Question: I am trying to use moskito-inspect tool in embedded mode, here is my pom.xml
'''
<properties>
<moskito.version>2.5.5</moskito.version>
<moskito-central.version>1.1.0</moskito-central.version>
</properties>
...
<plugins>
<plugin>
<groupId>org.codehaus.mojo</groupId>
<artifactId>aspectj-maven-plugin</artifactId>
<version>1.5</version>
<configuration>
<aspectLibraries>
<aspectLibrary>
<groupId>net.anotheria</groupId>
<artifactId>moskito-aop</artifactId>
</aspectLibrary>
</aspectLibraries>
<complianceLevel>1.7</complianceLevel>
<source>1.7</source>
<target>1.7</target>
</configuration>
<executions>
<execution>
<goals>
<goal>compile</goal>
</goals>
</execution>
</executions>
</plugin>
<plugin>
<artifactId>maven-compiler-plugin</artifactId>
<configuration>
<source>1.7</source>
<target>1.7</target>
</configuration>
</plugin>
<plugin>
<groupId>org.apache.maven.plugins</groupId>
<artifactId>maven-dependency-plugin</artifactId>
<configuration>
<artifactItems><artifactItem>
<groupId>net.anotheria</groupId>
<artifactId>moskito-webui</artifactId>
<version>${moskito.version}</version>
<type>jar</type>
<overWrite>true</overWrite>
<outputDirectory>${project.build.directory}/tmp</outputDirectory>
<includes>moskito/**,**/*.jsp</includes>
</artifactItem></artifactItems>
</configuration>
<executions>
<execution>
<phase>compile</phase>
<goals>
<goal>unpack</goal>
</goals>
</execution>
</executions>
</plugin>
<plugin>
<artifactId>maven-war-plugin</artifactId>
<version>2.1</version>
<configuration>
<webResources>
<resource>
<directory>${project.build.directory}/tmp</directory>
</resource>
</webResources>
</configuration>
</plugin>
</plugins>
...
<dependencies>
<dependency>
<groupId>net.anotheria</groupId>
<artifactId>moskito-core</artifactId>
<version>${moskito.version}</version>
</dependency>
<dependency>
<groupId>net.anotheria</groupId>
<artifactId>moskito-aop</artifactId>
<version>${moskito.version}</version>
</dependency>
<dependency>
<groupId>net.anotheria</groupId>
<artifactId>moskito-web</artifactId>
<version>${moskito.version}</version>
</dependency>
<dependency>
<groupId>net.anotheria</groupId>
<artifactId>moskito-webui</artifactId>
<version>${moskito.version}</version>
</dependency>
<dependency>
<groupId>net.anotheria</groupId>
<artifactId>moskito-inspect-embedded</artifactId>
<version>${moskito.version}</version>
</dependency>
<dependency>
<groupId>net.anotheria</groupId>
<artifactId>moskito-inspect-jersey</artifactId>
<version>${moskito.version}</version>
</dependency>
<dependency>
<groupId>org.moskito</groupId>
<artifactId>moskito-central-embedded-connector</artifactId>
<version>${moskito-central.version}</version>
</dependency>
<dependency>
<groupId>org.moskito</groupId>
<artifactId>moskito-central-storages</artifactId>
<version>${moskito-central.version}</version>
</dependency>
</dependencies>
'''
When I am running 'maven clean install' I am getting war-file, which has the next inner structure:

When I deploy this war-file in tomcat, I can access my application by this URL:
'''
http://localhost:8080/ada
(where ada - application name)
'''
so I have tried to access moskito-inspect webui by this URLs:
'''
http://localhost:8080/ada/moskito
http://localhost:8080/moskito
http://localhost:8080/ada/mui
http://localhost:8080/mui
'''
However, tomcat response for all these links in 404 [Not found].
What am I doing wrong, may be someone faced the same problem?
Thanks in advance
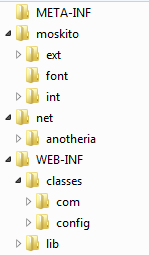
Answer: I have figure out that you should add to your 'web.xml' Moskito filters configuration - like in <URL>.
But author also said in this article that
> With version 2.4.0 and servlet spec 3.0 no changes of the web.xml are
needed.
That's why I ignored that guide - very misleading advice!